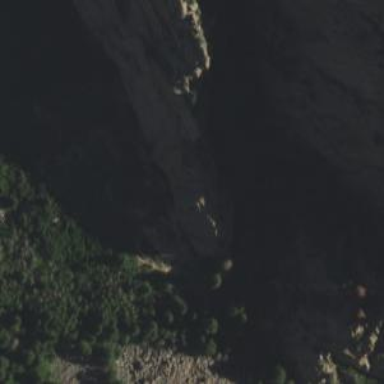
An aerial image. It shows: Natural cliff.